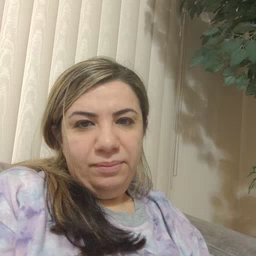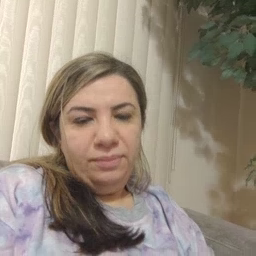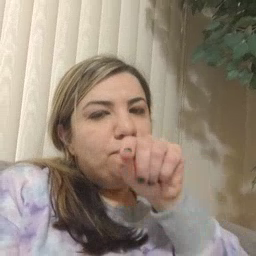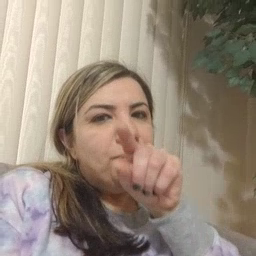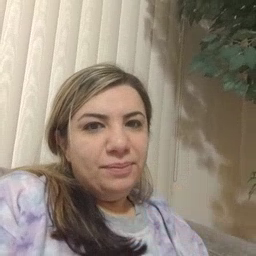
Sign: bird